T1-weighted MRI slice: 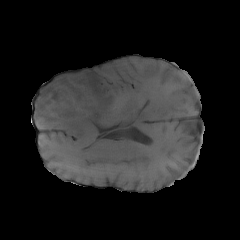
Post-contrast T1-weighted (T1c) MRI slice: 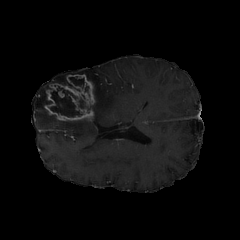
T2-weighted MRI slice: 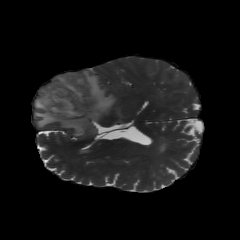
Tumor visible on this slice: yes